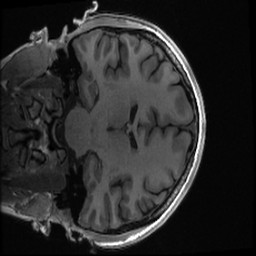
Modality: T1w
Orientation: coronal
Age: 23
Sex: female